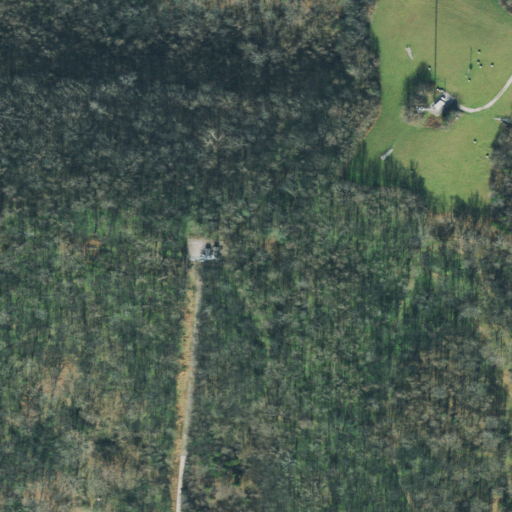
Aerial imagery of mountain in Tennessee named Dean Hill containing deciduous forest, pasture, and mixed forest